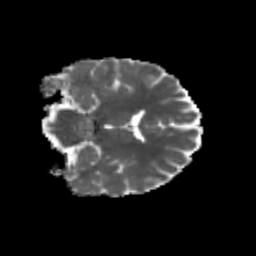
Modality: MD
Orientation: coronal
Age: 23
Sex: male
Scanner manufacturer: siemens
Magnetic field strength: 3 T
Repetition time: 3.5 s
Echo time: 0.113 s